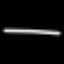
Label: line